Field crop: tomato
Growth stage: 2
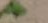
Species: solanum